Interaction volume radius: 10 \u00c5
Interaction volume height: 20 \u00c5
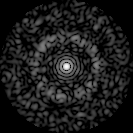
Disorder parameter: 0.8224